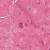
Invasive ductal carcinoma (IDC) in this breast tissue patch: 0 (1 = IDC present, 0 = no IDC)